Question: in this
you can see two divs that they are ok in large screens.
but when i resize them to sm-screen left div will jump down. I want that in all types 2 divs be beside eachother. I'm using right to left direction version of bootstrap. can it be the reason?
This is my code:
'''
<div class="row clearfix">
<div class="col col-md-10">
<!--Whatever-->
</div>
<div class="col col-md-2">
<ul class="left">
<li>1</li>
<li>2</li>
<li>3</li>
<li>4</li>
</ul>
</div>
</div>
'''
css
'''
.left
{
list-style:none;
border:2px solid black;
}
'''
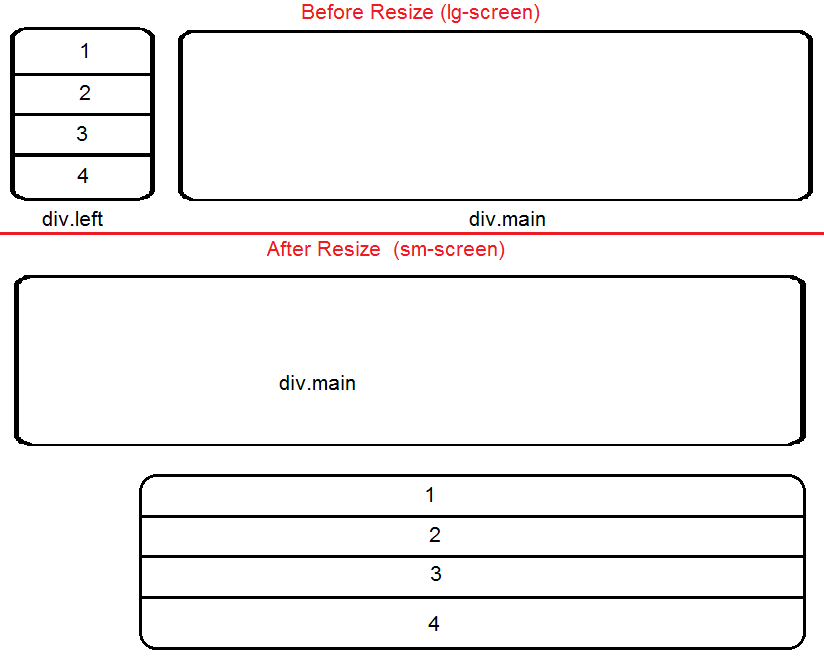
Answer: No RTL version is not the reason.
When You write 'col-md-10' you have devoted 10 columns to the div in medium screen,and this division works in large & medium screens,but meaningless in small & xSmall.
If you want your division mean in every kind of screens you should use 'col-xs-n'.
So the answer of your question is using 'col-xs' instead of 'col-md'.